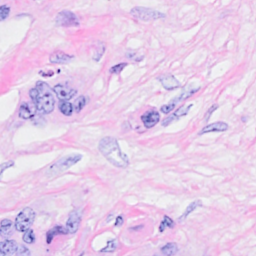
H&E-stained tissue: Breast